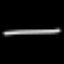
Label: line